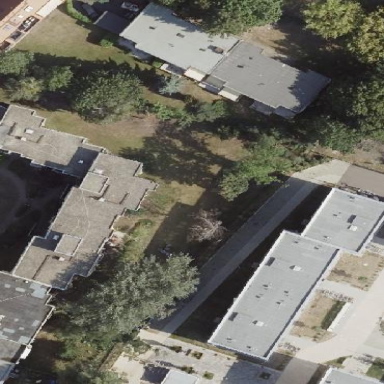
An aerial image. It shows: Flat-roofed apartment building.